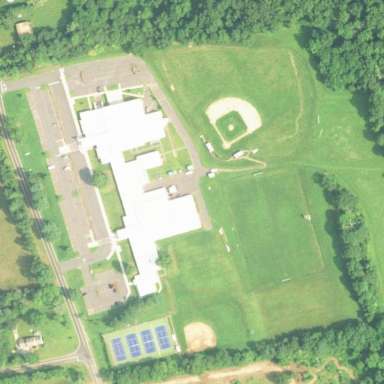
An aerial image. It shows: School.